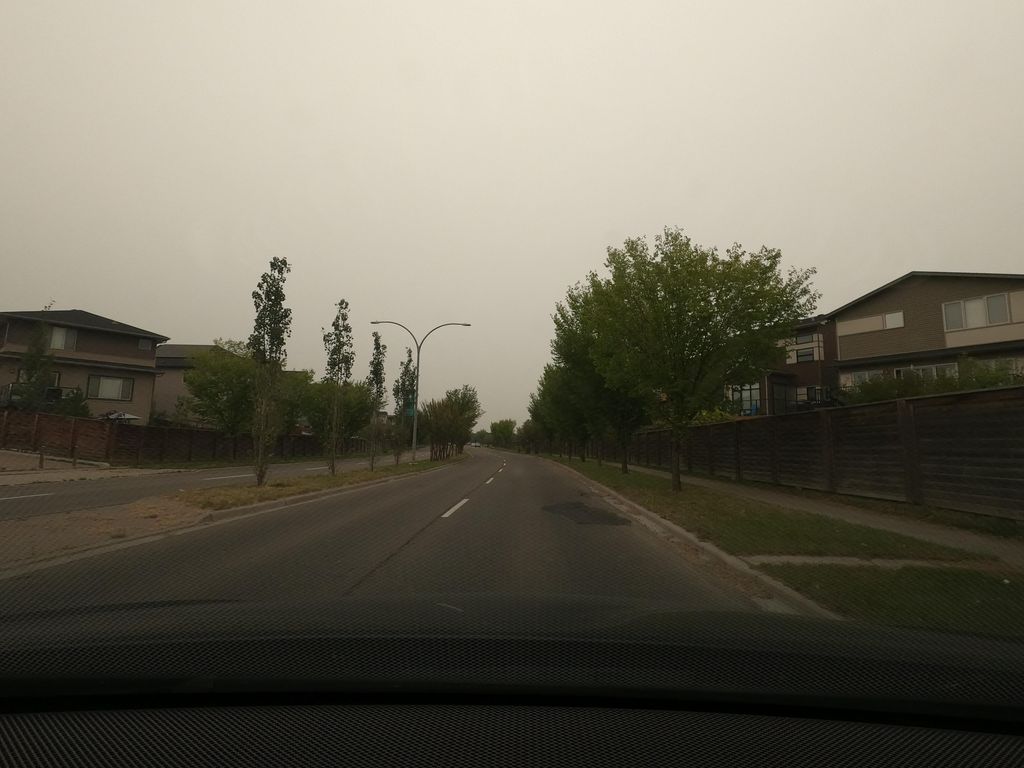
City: calgary